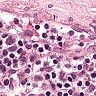
Metastatic tissue present: no